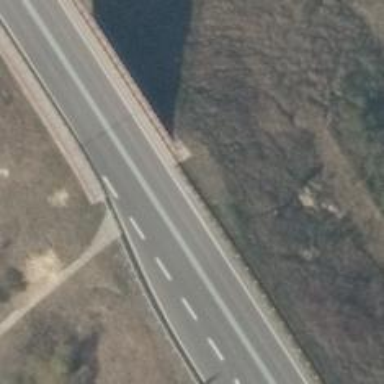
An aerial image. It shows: Trunk highway.